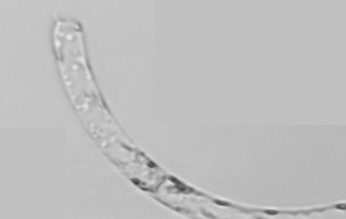
Label: Guinardia_striata